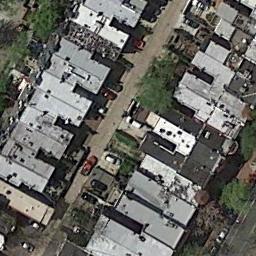
Label: residential